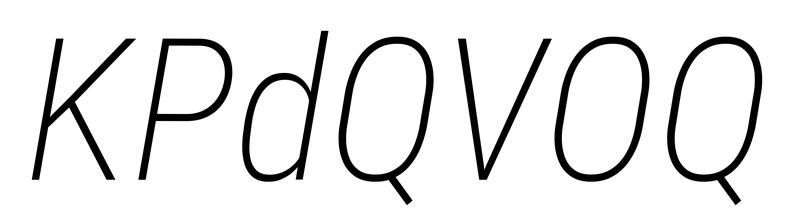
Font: Roboto-Italic_Condensed_ExtraLight_Italic